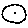
Label: circle